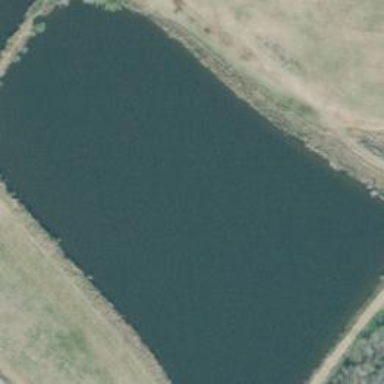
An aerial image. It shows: Reservoir of natural water.